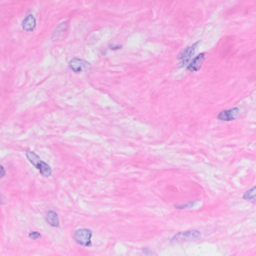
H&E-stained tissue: Breast